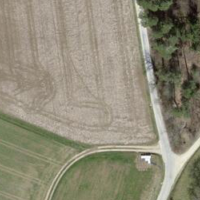
EUNIS habitat code: 52
Species observed at this site:
Lysimachia punctata